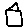
Label: house